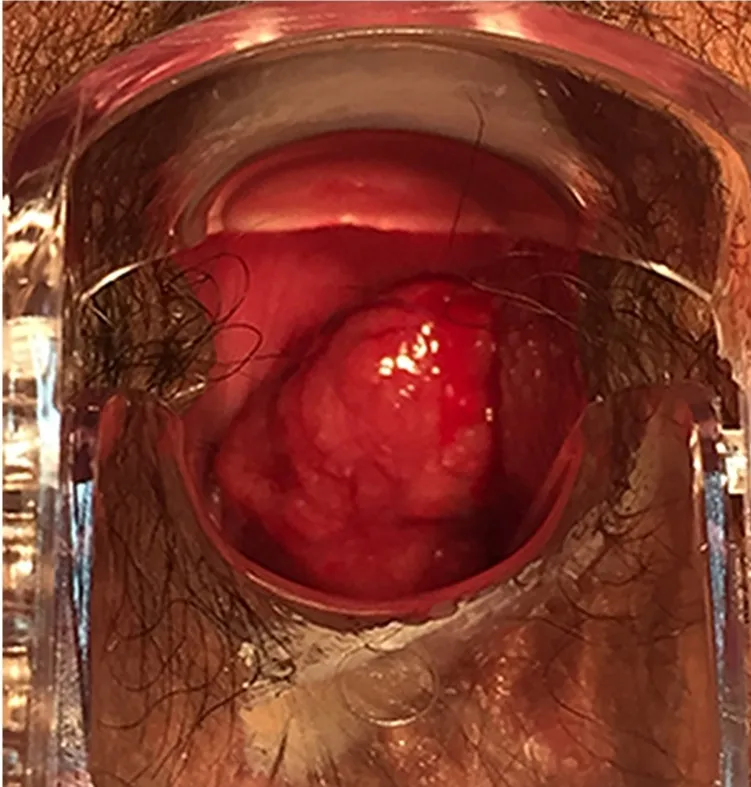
Seeing a vaginal tumor directly (white arrow).
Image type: medical_photograph (other_medical_photograph)